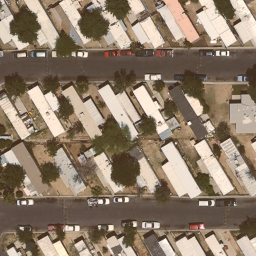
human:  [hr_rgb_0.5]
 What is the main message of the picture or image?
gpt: mobile home park